Question: i want to add a "register" link into the apache authentication popup.

i would also like to change the error message page that is called when you press cancel.
i looked into directory www/error where i found some files but it seem none of those files is the error page that is called.
how can i find the Authorization Required page that is called ?
so i can change it.
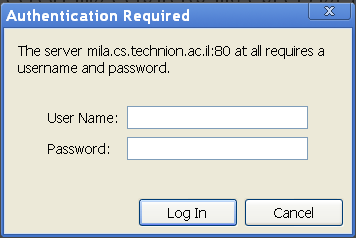
Answer: You can't - that's native browser behavior, not an Apache popup. Try different browsers and see how they do the popup differently.